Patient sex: M
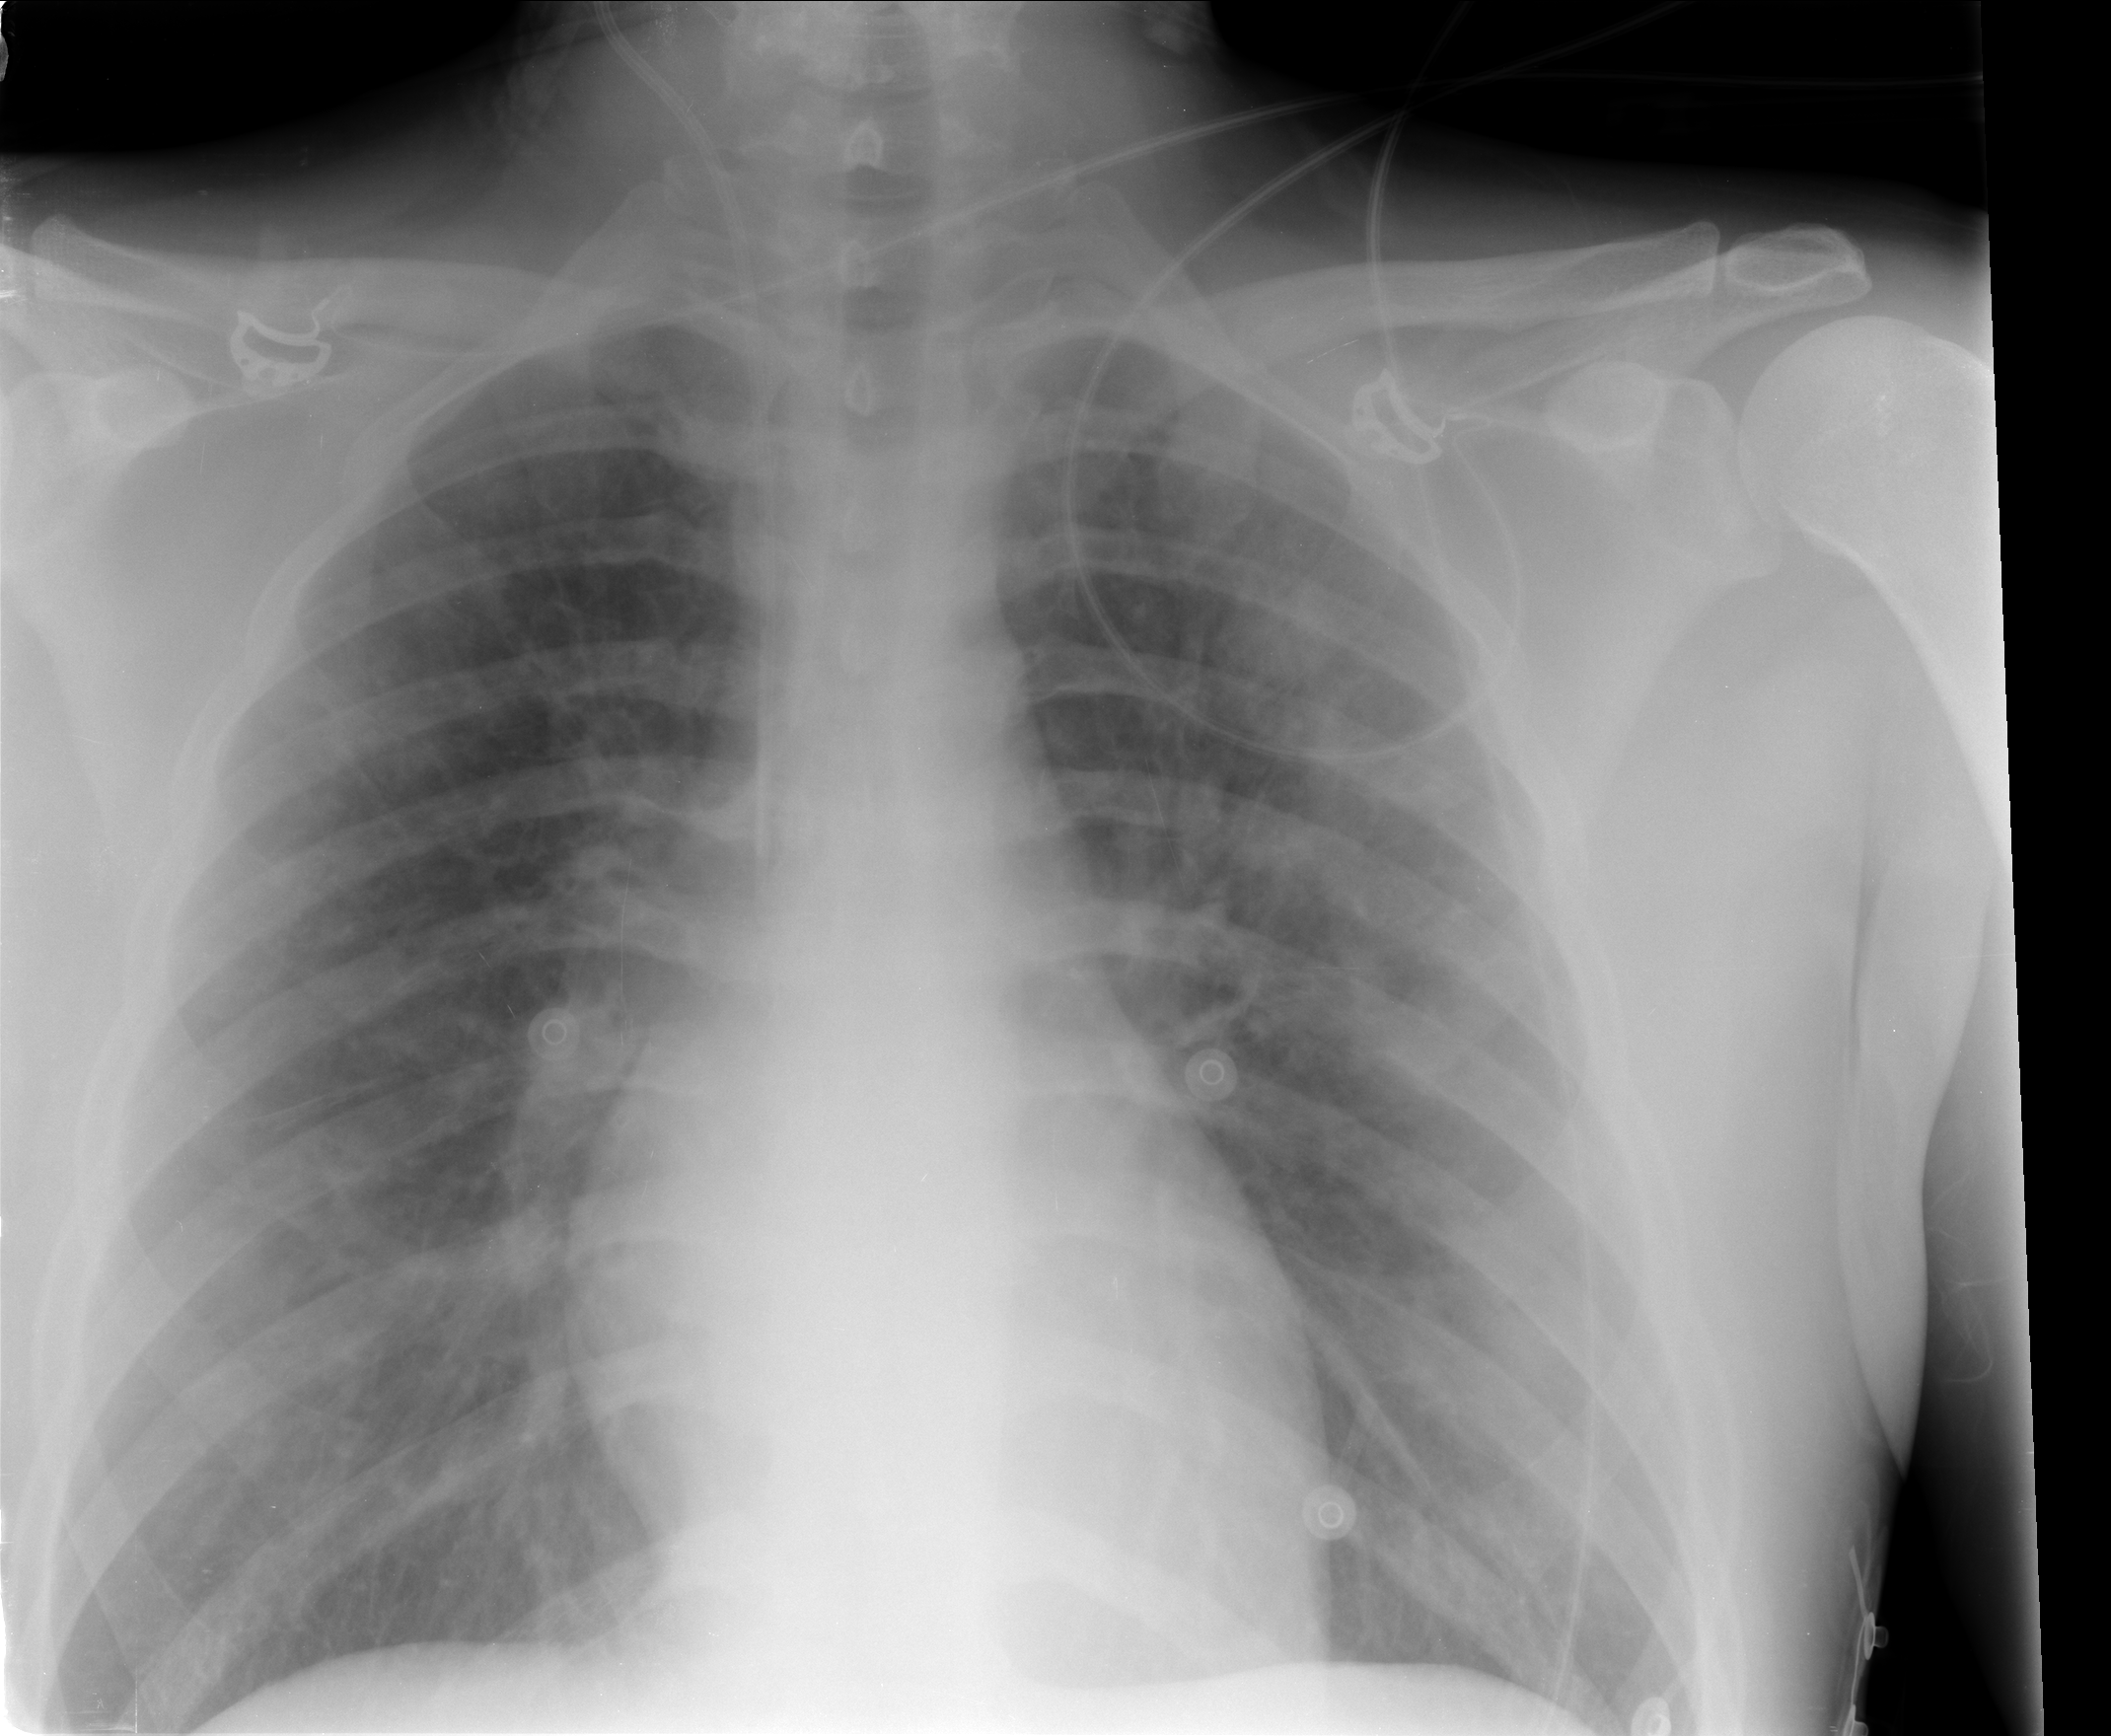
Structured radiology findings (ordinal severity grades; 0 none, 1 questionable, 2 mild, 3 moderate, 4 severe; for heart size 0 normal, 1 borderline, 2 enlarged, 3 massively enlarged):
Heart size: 0
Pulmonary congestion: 0
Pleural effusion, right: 0
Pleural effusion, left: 0
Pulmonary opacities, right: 3
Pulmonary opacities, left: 3
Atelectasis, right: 2
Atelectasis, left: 2